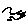
Label: bird